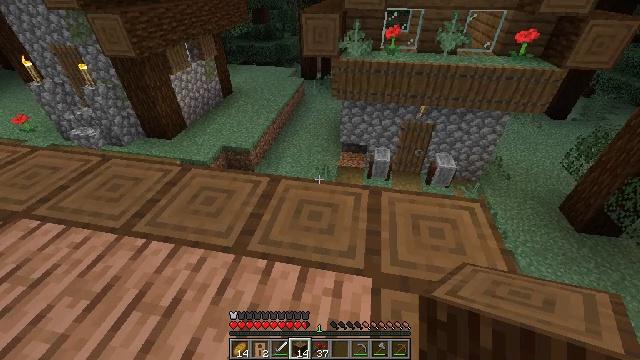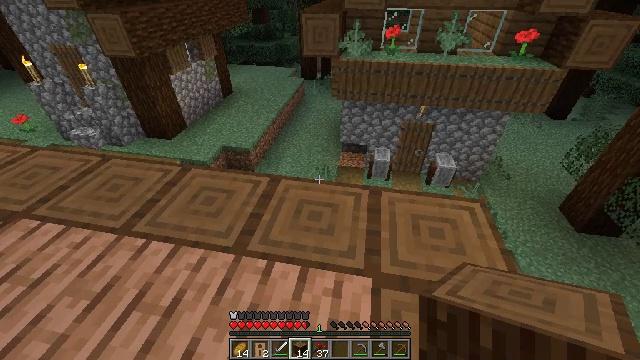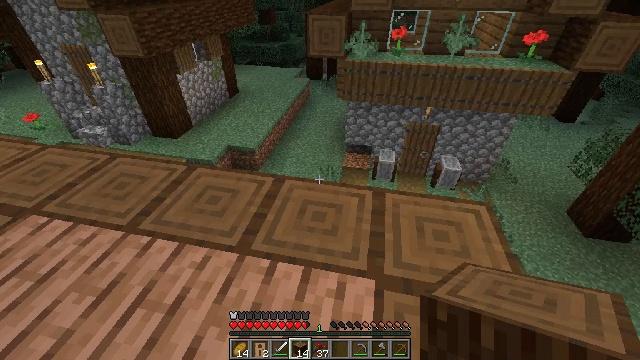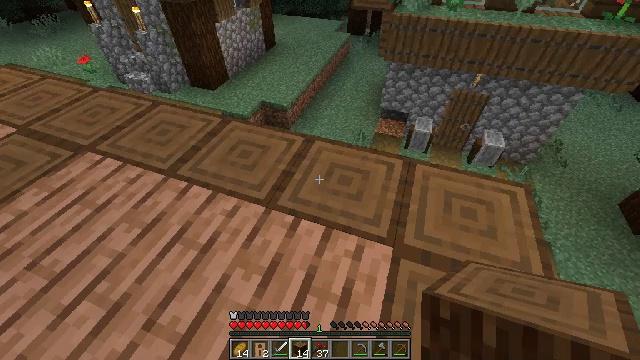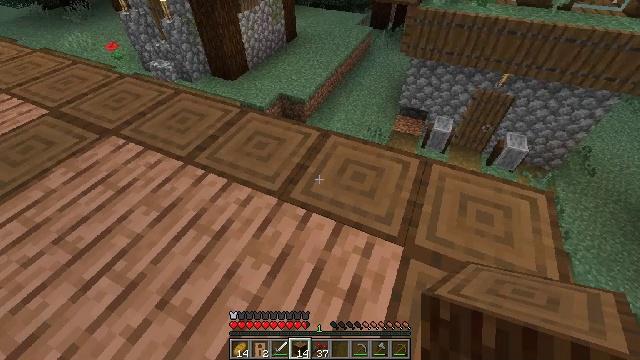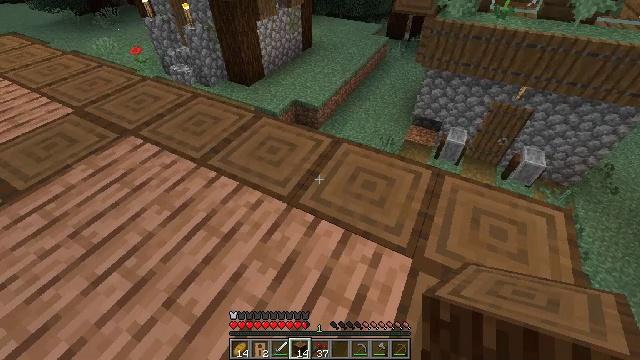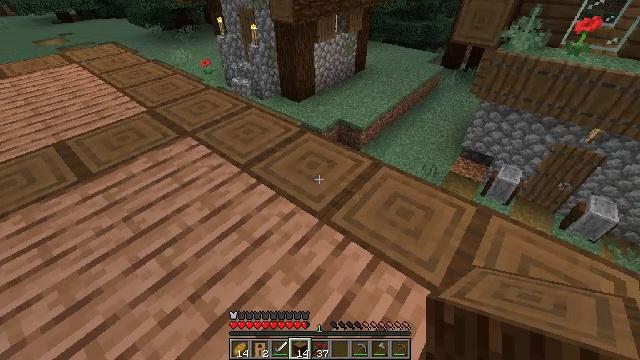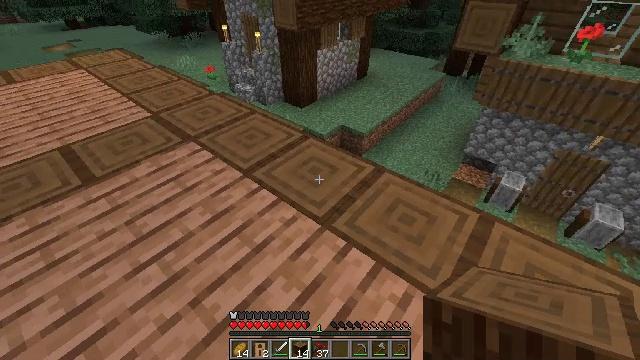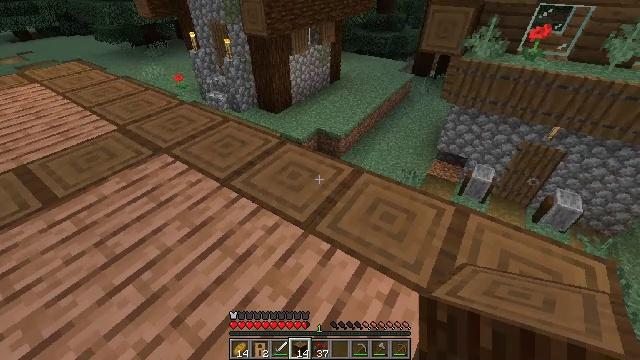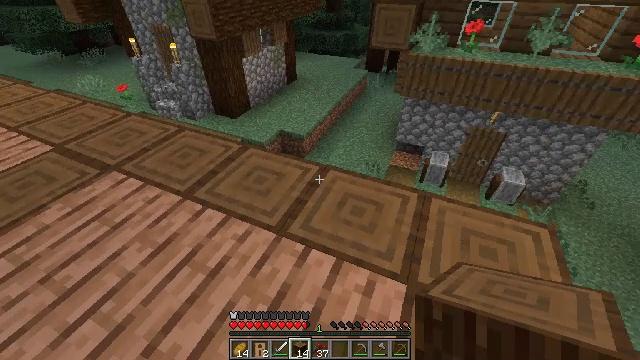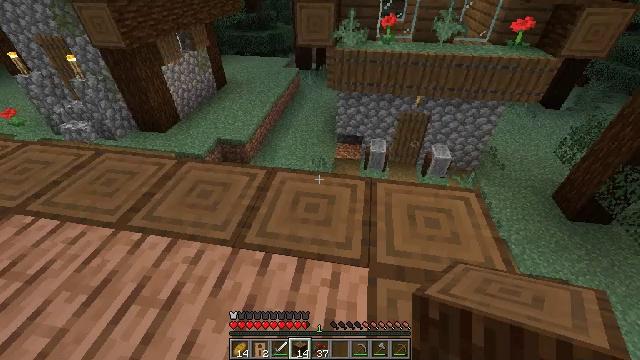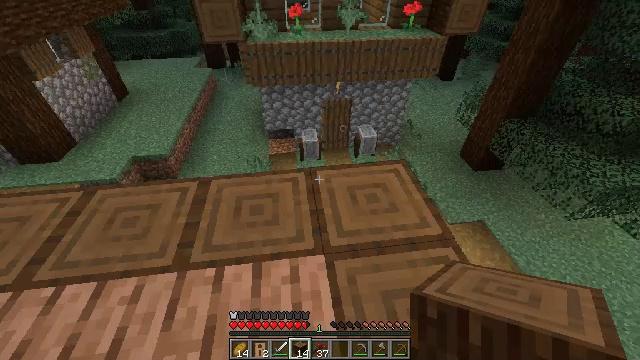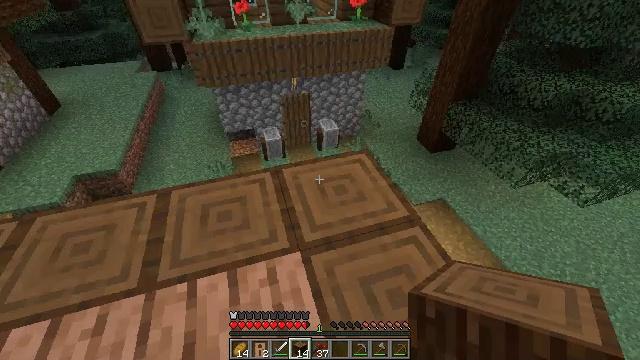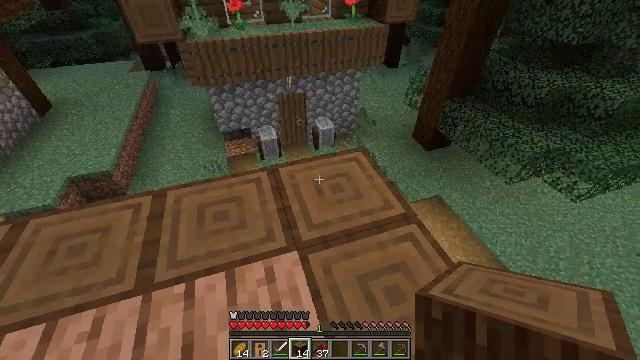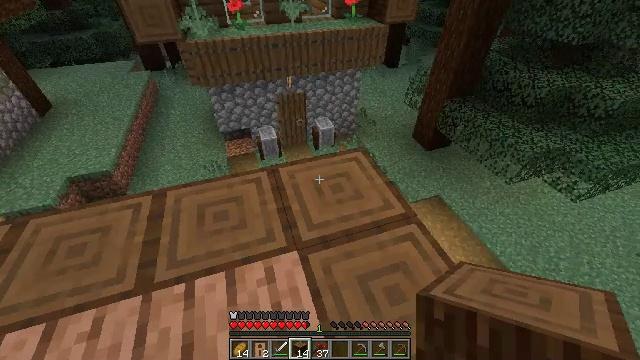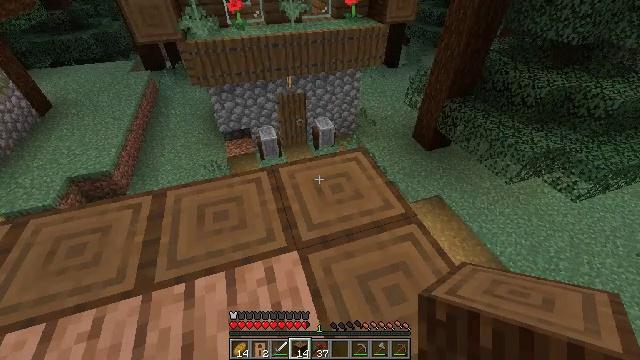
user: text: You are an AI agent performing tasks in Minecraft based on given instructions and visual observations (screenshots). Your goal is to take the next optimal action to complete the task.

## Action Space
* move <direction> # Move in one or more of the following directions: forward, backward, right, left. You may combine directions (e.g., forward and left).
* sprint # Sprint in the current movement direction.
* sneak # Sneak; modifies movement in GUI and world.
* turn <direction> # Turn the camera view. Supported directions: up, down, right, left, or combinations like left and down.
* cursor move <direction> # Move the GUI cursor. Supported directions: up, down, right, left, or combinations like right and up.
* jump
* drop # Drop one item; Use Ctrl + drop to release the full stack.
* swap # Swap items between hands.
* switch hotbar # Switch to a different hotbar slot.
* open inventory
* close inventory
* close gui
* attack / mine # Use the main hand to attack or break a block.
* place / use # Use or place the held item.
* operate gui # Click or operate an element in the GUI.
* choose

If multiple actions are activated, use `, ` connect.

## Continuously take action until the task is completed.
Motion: motion action
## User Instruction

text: Remove a spruce log from the inventory.
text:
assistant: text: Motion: no_op
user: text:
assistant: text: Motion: turn left
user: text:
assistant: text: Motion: turn left and down
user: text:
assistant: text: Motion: turn left and down
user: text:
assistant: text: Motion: turn left and up
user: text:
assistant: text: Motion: turn left and up
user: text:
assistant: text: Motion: turn up
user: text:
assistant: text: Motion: turn right
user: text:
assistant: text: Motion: turn right
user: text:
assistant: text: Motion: turn right
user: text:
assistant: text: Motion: turn right and down
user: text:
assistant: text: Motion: turn right
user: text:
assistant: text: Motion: turn right
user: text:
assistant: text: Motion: no_op
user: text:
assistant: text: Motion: no_op
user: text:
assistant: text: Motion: no_op
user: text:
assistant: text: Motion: no_op
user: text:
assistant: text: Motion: no_op
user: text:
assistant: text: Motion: no_op
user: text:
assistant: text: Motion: no_op
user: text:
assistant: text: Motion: no_op
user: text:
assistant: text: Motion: turn left
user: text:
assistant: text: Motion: no_op
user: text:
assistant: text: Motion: no_op
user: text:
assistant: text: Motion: no_op
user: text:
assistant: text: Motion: turn left
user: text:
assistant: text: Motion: turn left and up
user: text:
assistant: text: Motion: turn left and up
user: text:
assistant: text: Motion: turn left and up
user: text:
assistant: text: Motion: turn left and up